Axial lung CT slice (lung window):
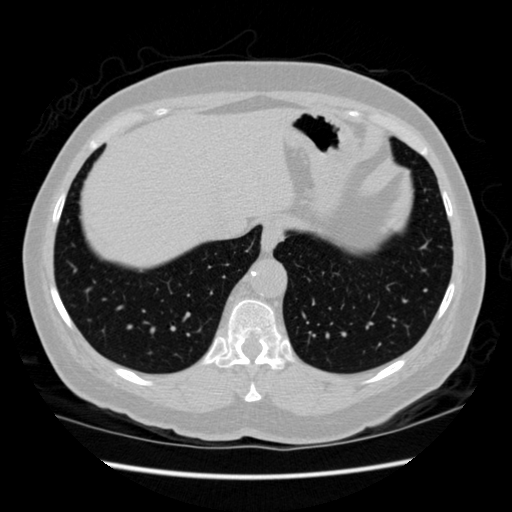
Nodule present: no